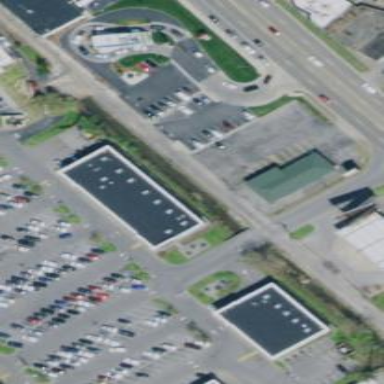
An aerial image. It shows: Retail building.